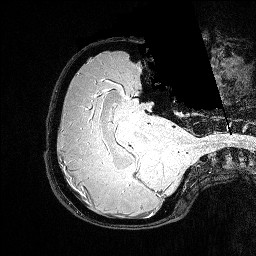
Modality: FLASH
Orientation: axial
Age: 23
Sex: female